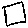
Label: square